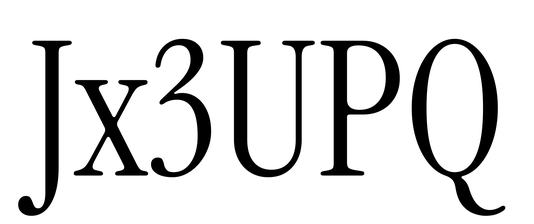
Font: InstrumentSerif-Regular